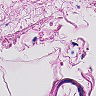
Metastatic tissue present: no